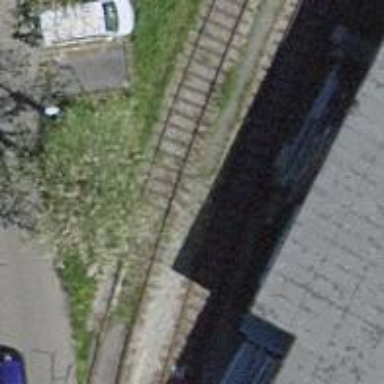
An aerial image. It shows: Disused railway spur with one track.